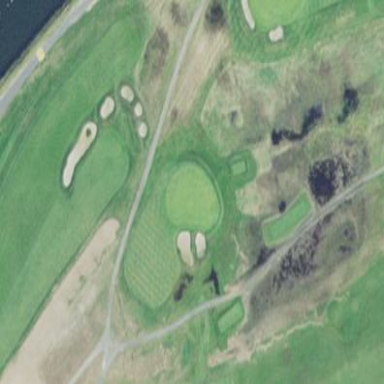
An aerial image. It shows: Rough area on grassy golf course.